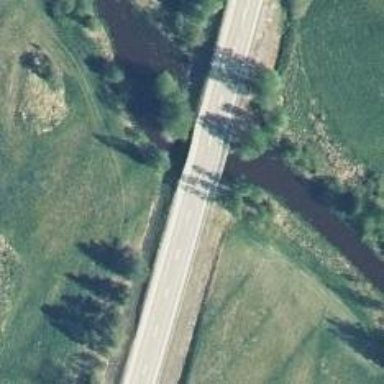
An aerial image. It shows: Primary highway on asphalt bridge.